Aerial crown-view tile of a tropical tree (Barro Colorado Island, Panama), acquired 20241014:
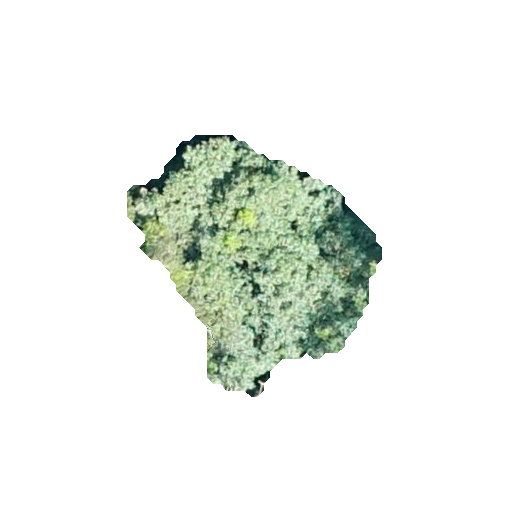
Species: Protium panamense
GBIF accepted scientific name: Protium panamense
Crown area: 62.566 m²